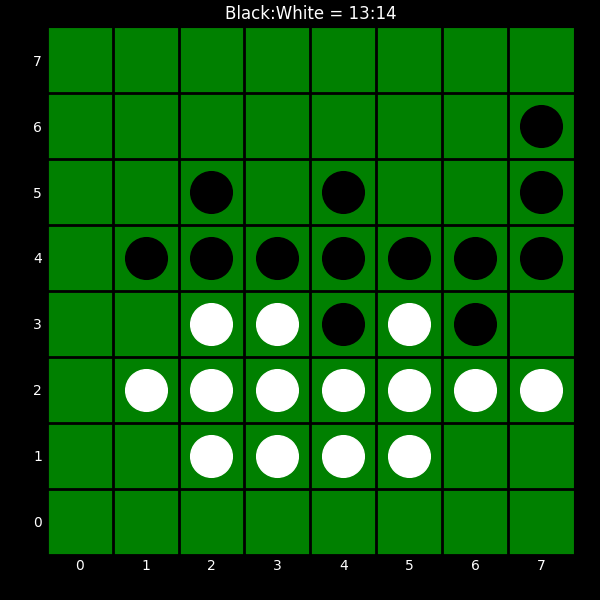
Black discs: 13
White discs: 14